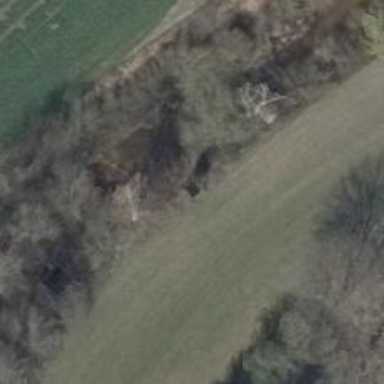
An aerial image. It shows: Hunting stand.